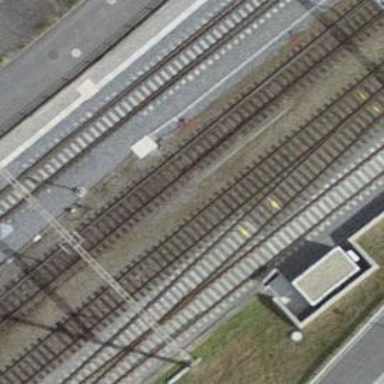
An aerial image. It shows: Railway switch.